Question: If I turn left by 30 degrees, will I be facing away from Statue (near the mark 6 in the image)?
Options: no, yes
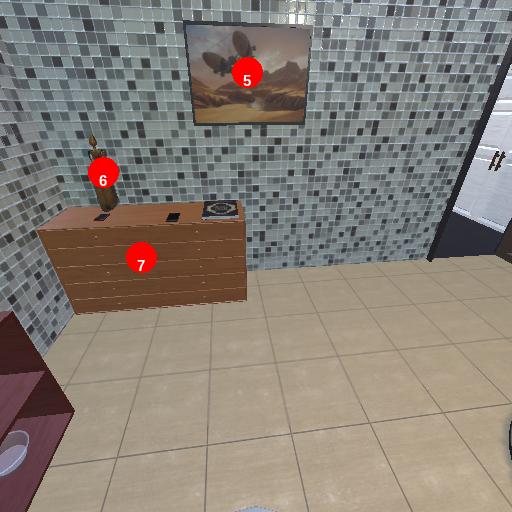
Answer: no